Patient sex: F
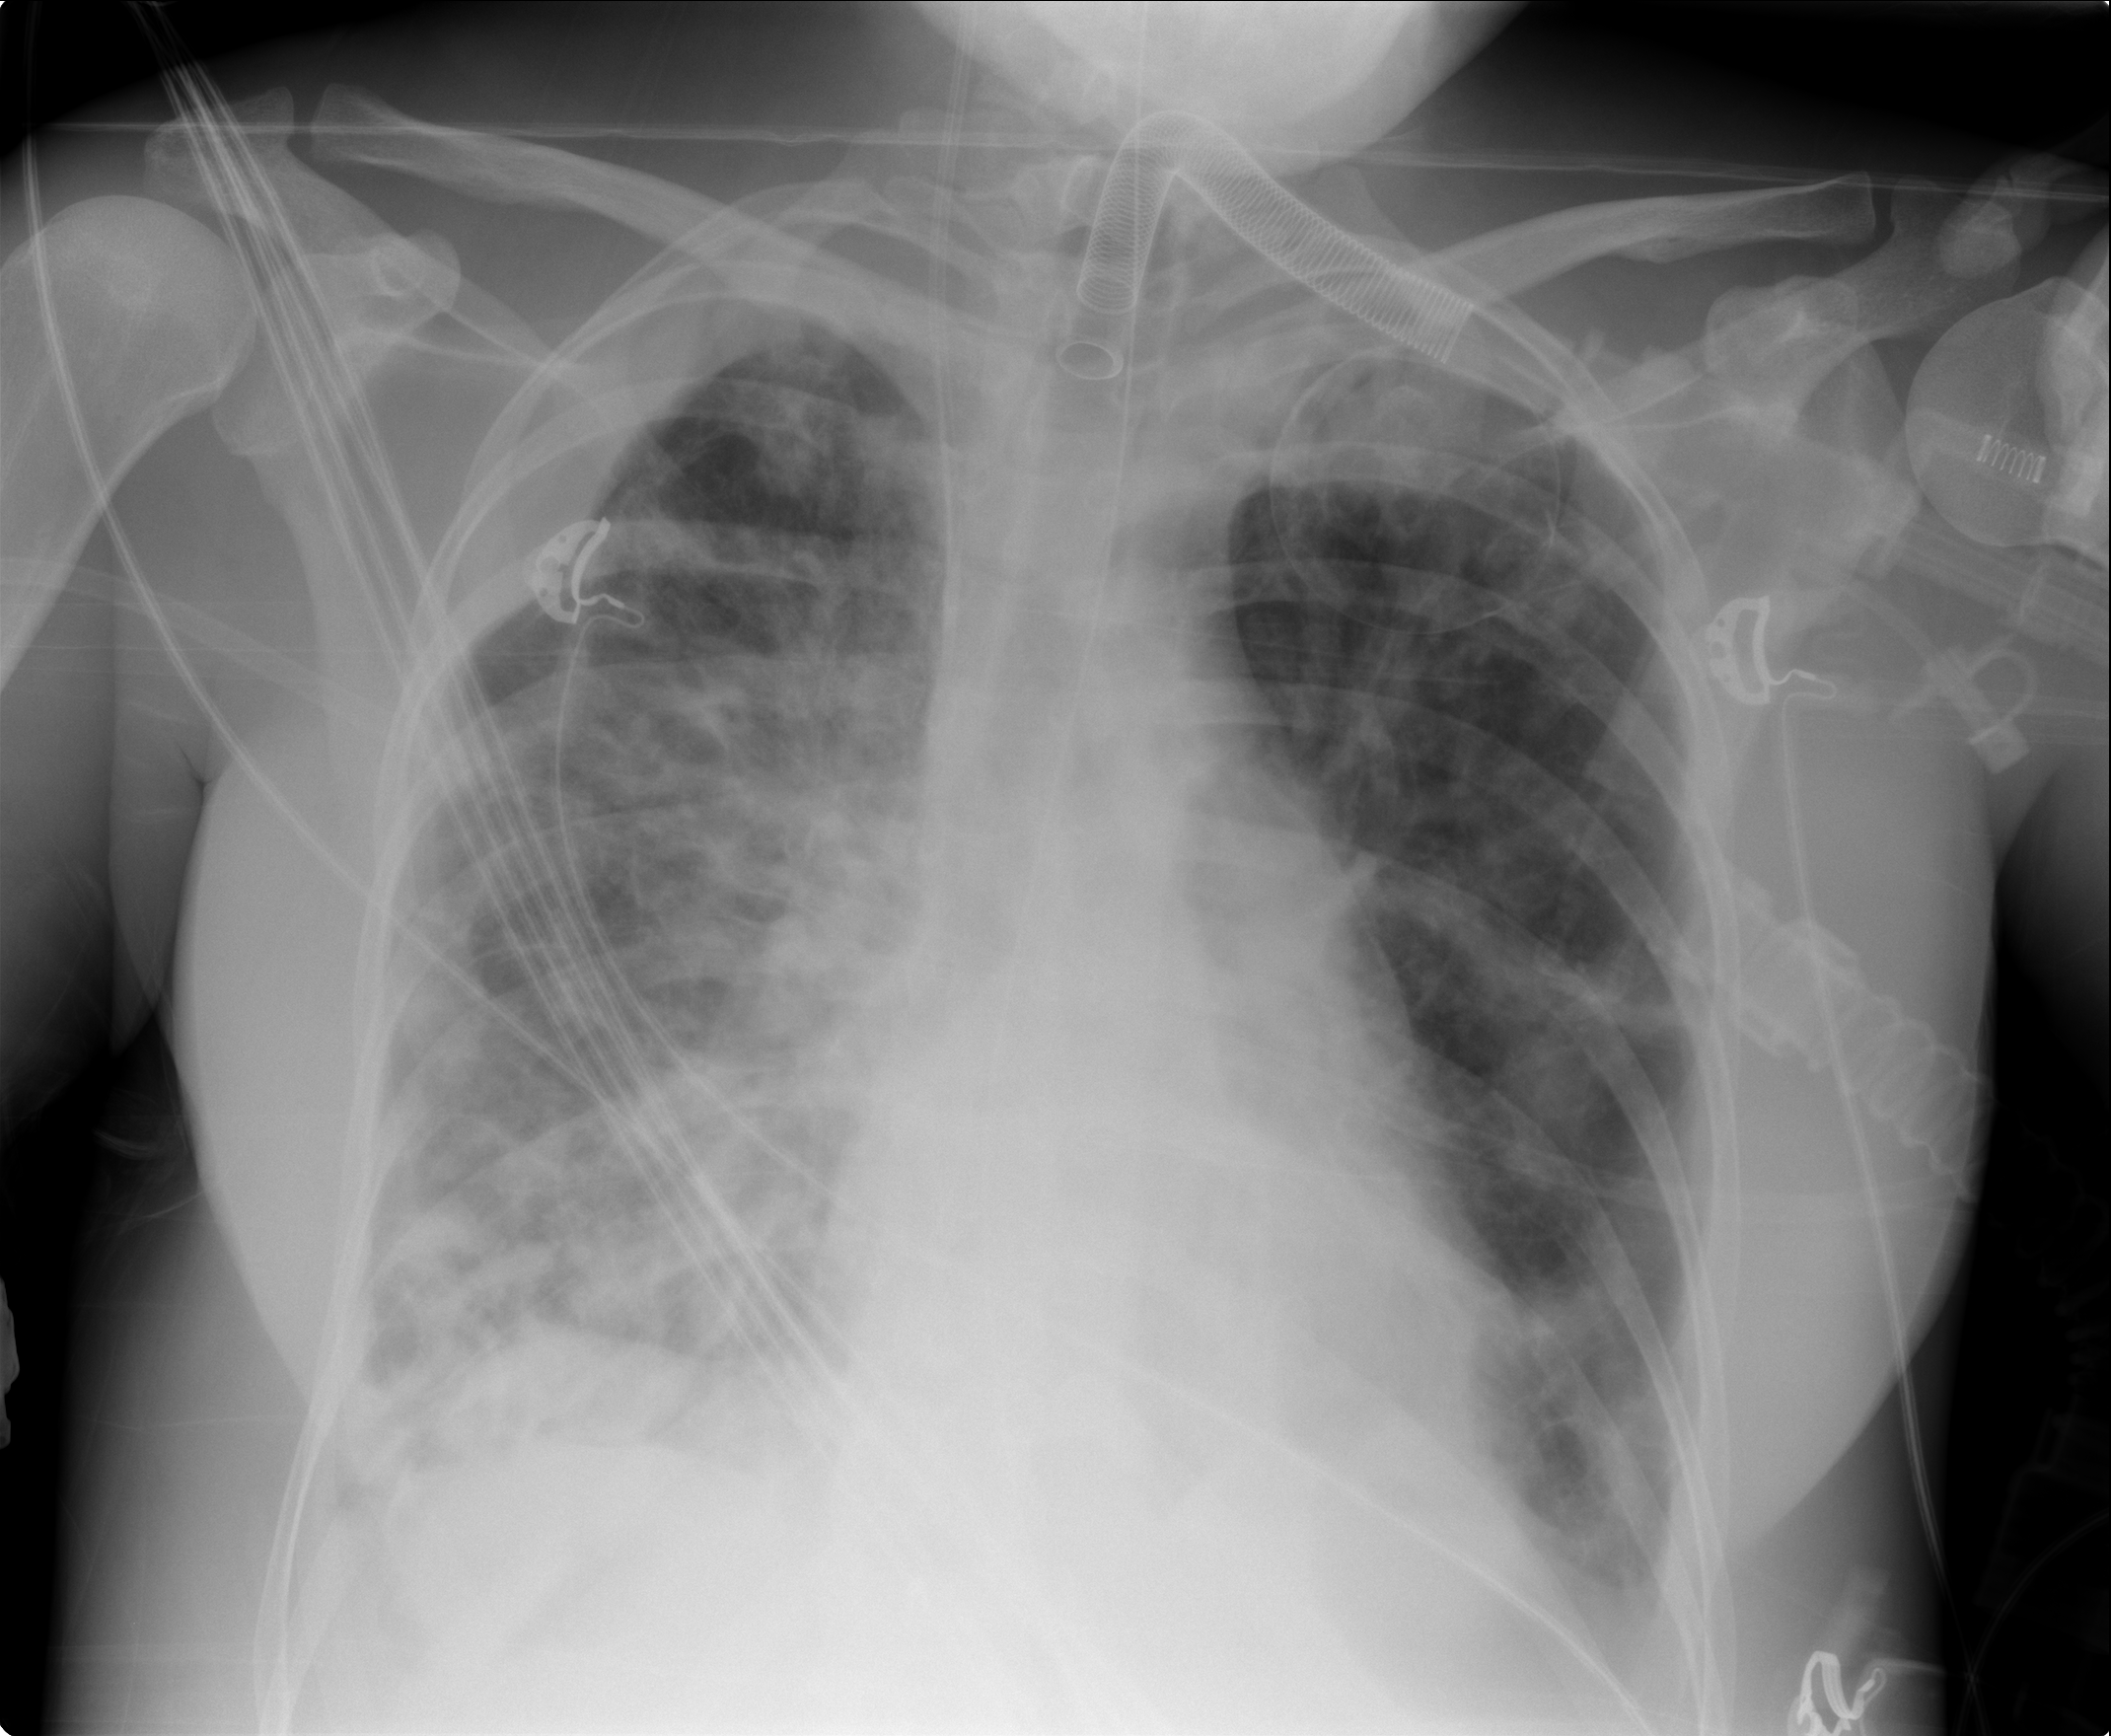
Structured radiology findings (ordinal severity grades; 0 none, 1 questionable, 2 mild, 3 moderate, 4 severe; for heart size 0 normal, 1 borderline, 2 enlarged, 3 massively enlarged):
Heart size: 2
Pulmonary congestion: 3
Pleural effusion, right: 2
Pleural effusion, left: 2
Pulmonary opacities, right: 3
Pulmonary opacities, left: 2
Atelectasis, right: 3
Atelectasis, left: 2